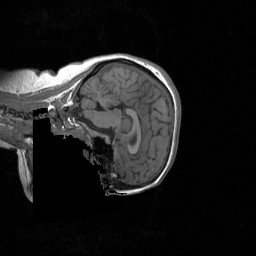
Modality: T1w
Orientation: sagittal